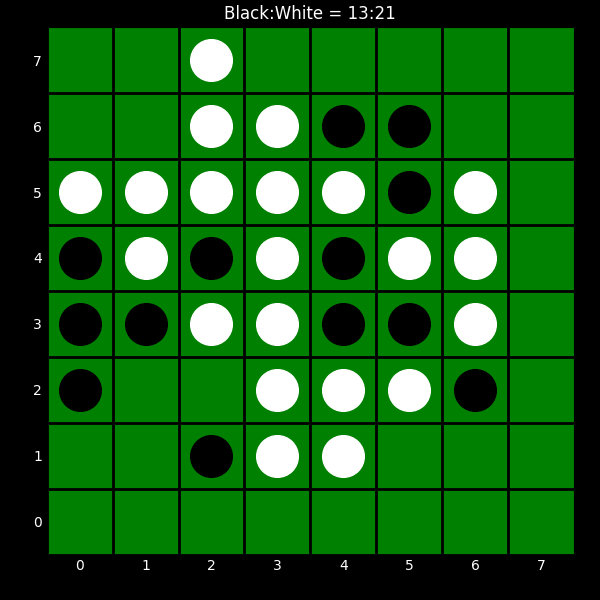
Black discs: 13
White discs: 21